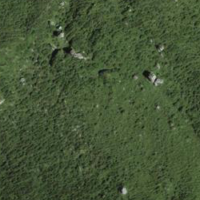
EUNIS habitat code: 23
Species observed at this site:
Pica pica